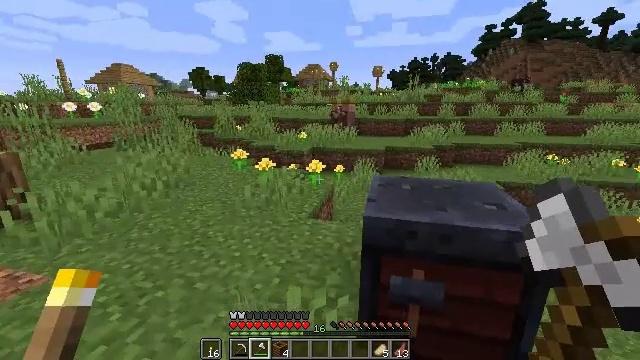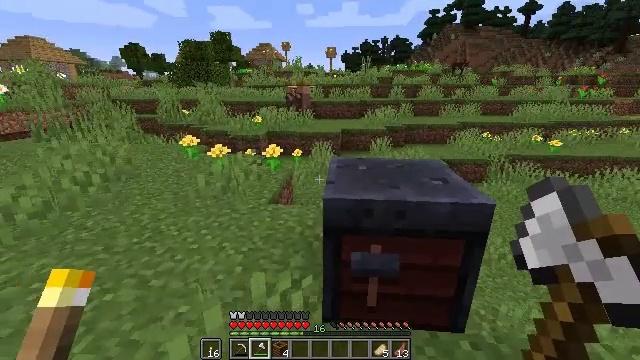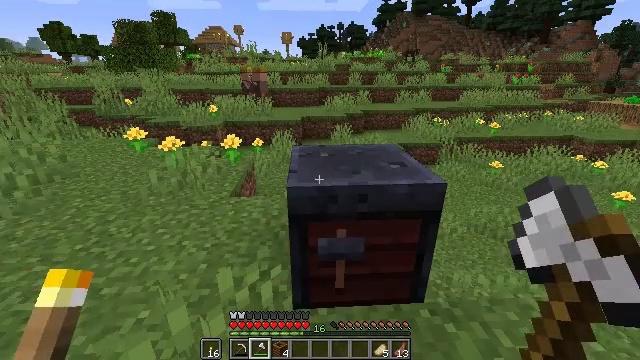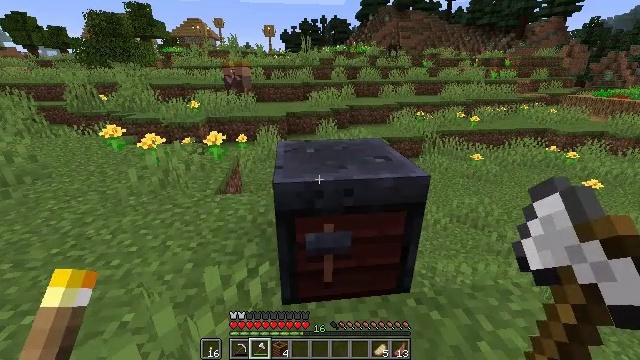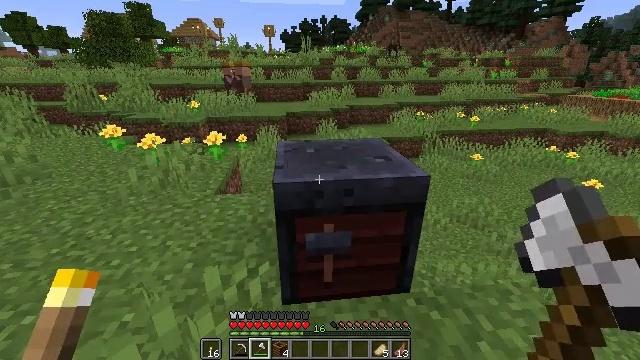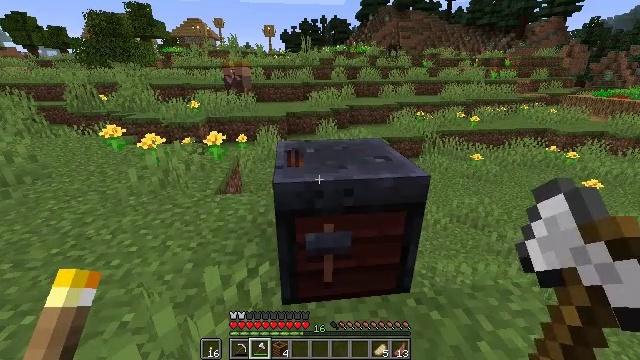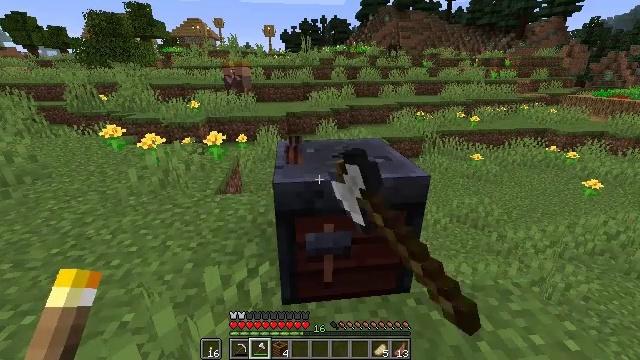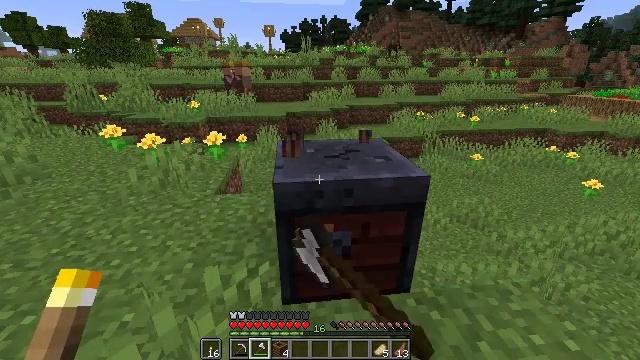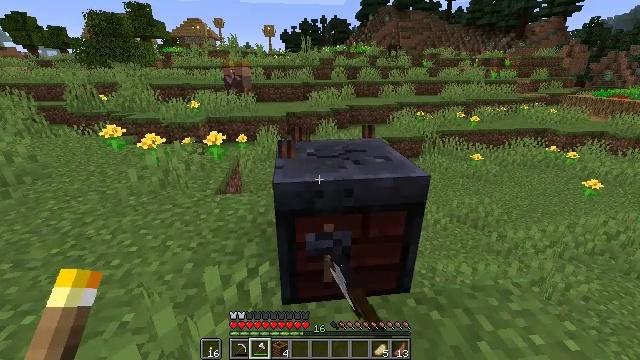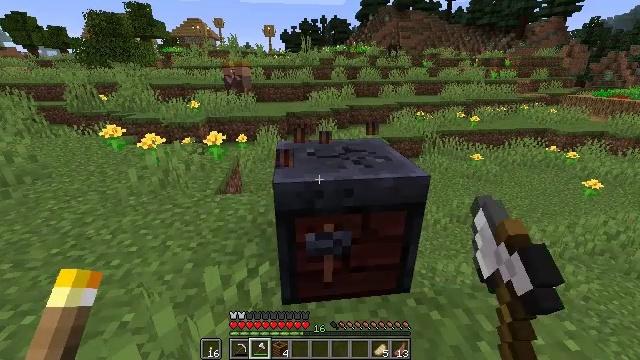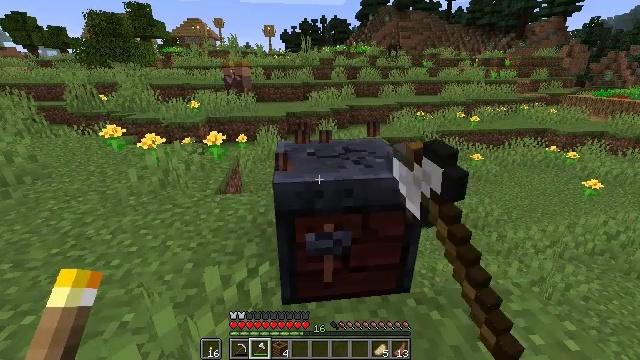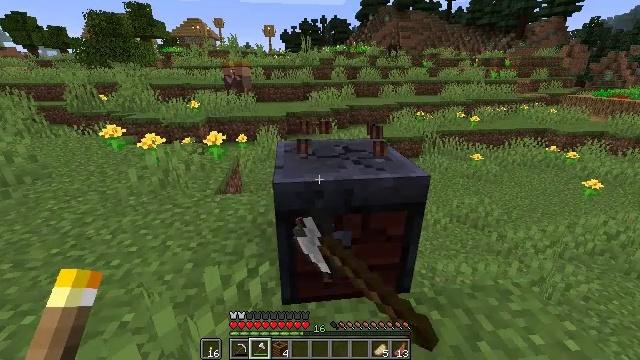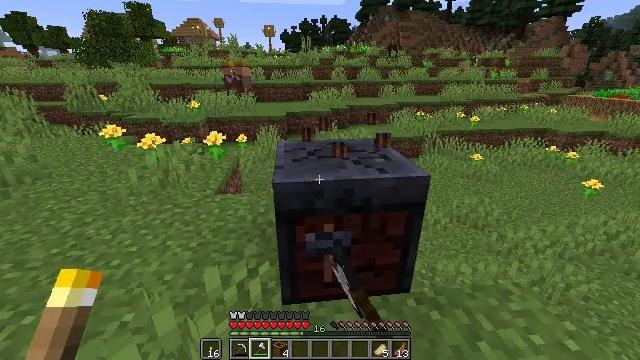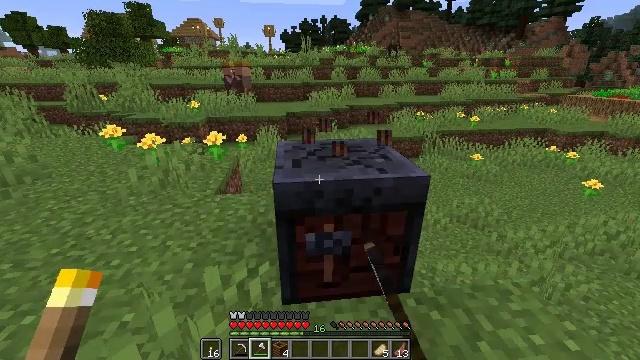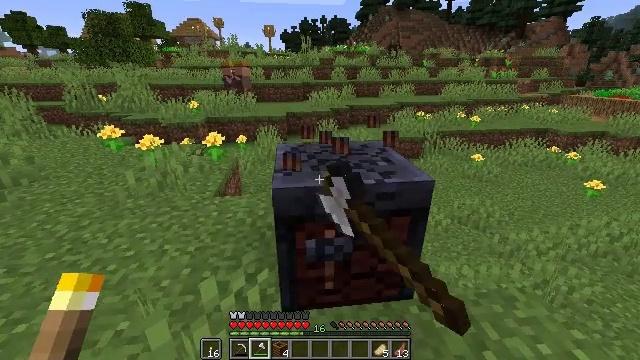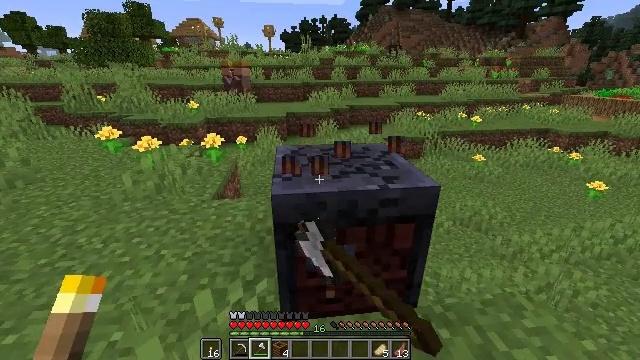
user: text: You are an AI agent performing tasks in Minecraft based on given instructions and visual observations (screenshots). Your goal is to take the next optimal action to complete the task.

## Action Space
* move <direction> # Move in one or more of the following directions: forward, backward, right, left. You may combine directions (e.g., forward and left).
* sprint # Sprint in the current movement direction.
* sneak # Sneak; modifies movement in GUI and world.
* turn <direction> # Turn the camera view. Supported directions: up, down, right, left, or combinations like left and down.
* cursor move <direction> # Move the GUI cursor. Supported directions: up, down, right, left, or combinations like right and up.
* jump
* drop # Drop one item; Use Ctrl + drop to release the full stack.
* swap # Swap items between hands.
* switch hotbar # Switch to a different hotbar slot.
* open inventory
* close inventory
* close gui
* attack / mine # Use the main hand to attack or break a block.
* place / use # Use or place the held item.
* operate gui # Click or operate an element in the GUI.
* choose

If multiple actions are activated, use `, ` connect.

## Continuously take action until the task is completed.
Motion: motion action
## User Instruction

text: Recycle the smithing table.
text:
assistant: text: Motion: turn right and down
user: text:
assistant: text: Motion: turn right and down
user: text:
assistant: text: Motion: turn right and down
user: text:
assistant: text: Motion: no_op
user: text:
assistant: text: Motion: attack / mine
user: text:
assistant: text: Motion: attack / mine
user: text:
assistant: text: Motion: attack / mine
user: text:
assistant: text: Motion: attack / mine
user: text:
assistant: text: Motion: attack / mine
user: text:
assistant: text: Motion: attack / mine
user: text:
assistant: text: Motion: attack / mine
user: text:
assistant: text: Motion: attack / mine
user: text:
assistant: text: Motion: attack / mine
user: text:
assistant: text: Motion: move forward, attack / mine
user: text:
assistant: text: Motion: move forward, attack / mine
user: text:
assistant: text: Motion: move forward, attack / mine
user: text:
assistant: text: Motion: move forward, attack / mine
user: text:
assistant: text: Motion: move forward
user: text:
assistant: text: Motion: move forward
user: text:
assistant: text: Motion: move forward
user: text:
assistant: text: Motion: move forward
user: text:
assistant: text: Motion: no_op